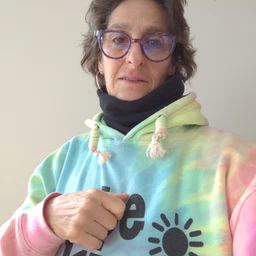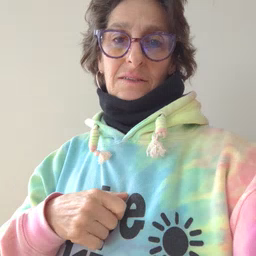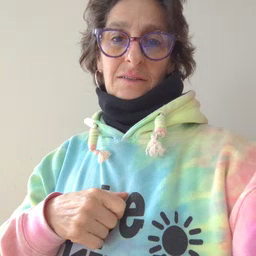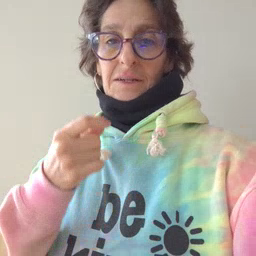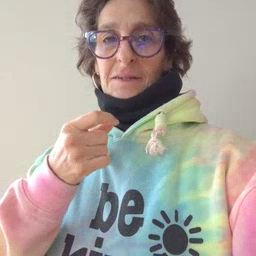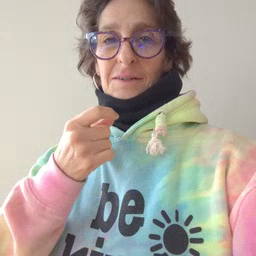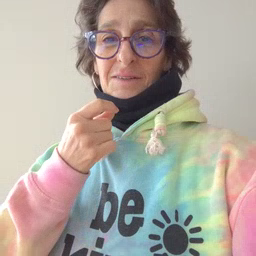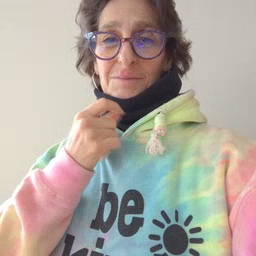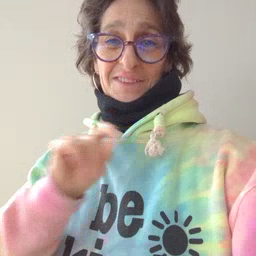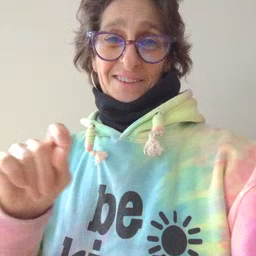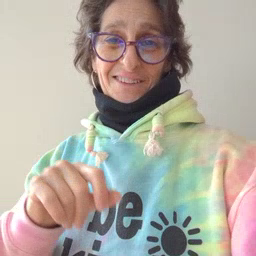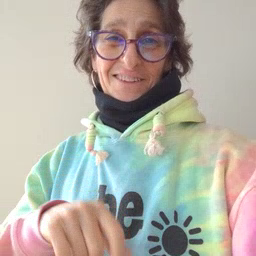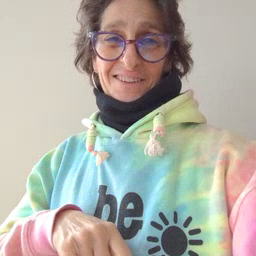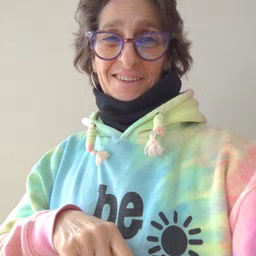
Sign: pencil